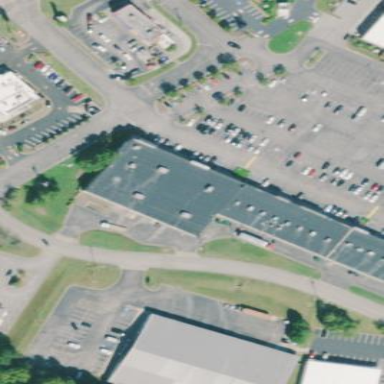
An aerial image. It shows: Building that houses fitness center.